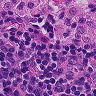
Metastatic tissue present: no